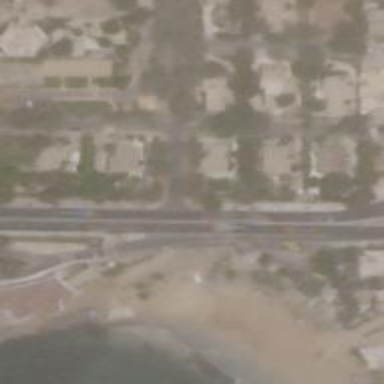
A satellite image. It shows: Service road.